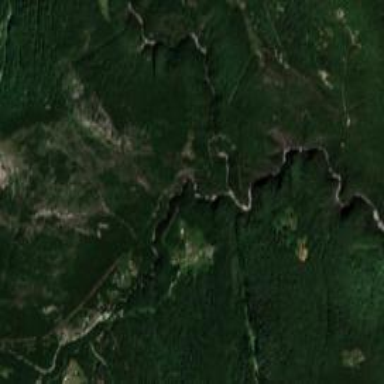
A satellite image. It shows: Breathtaking gorge in its natural beauty.